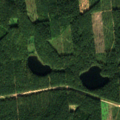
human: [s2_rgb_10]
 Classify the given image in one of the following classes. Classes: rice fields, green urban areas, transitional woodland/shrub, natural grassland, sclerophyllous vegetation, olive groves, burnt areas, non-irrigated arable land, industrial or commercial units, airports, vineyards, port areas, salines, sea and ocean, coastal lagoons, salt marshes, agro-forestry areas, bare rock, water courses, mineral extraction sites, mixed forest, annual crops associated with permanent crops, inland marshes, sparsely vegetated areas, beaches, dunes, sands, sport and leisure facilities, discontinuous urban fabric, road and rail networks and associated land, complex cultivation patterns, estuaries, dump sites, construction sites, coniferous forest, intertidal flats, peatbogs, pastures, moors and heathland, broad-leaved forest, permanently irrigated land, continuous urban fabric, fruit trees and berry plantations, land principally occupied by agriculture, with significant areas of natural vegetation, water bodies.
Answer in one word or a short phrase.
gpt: coniferous forest, mixed forest, transitional woodland/shrub, water bodies